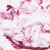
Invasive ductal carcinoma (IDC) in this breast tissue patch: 0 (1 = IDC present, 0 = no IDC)